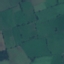
Land use / land cover: Pasture